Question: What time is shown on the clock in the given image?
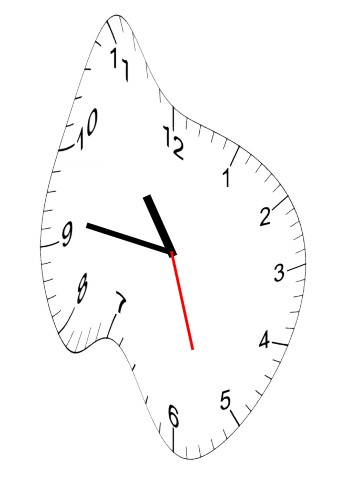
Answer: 10:46:27